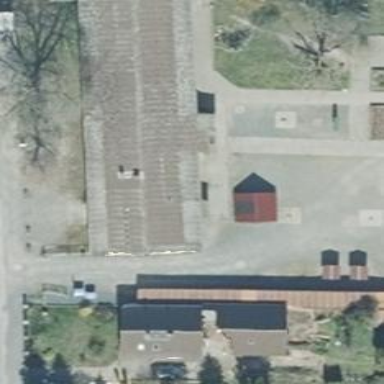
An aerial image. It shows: School building.